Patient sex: M
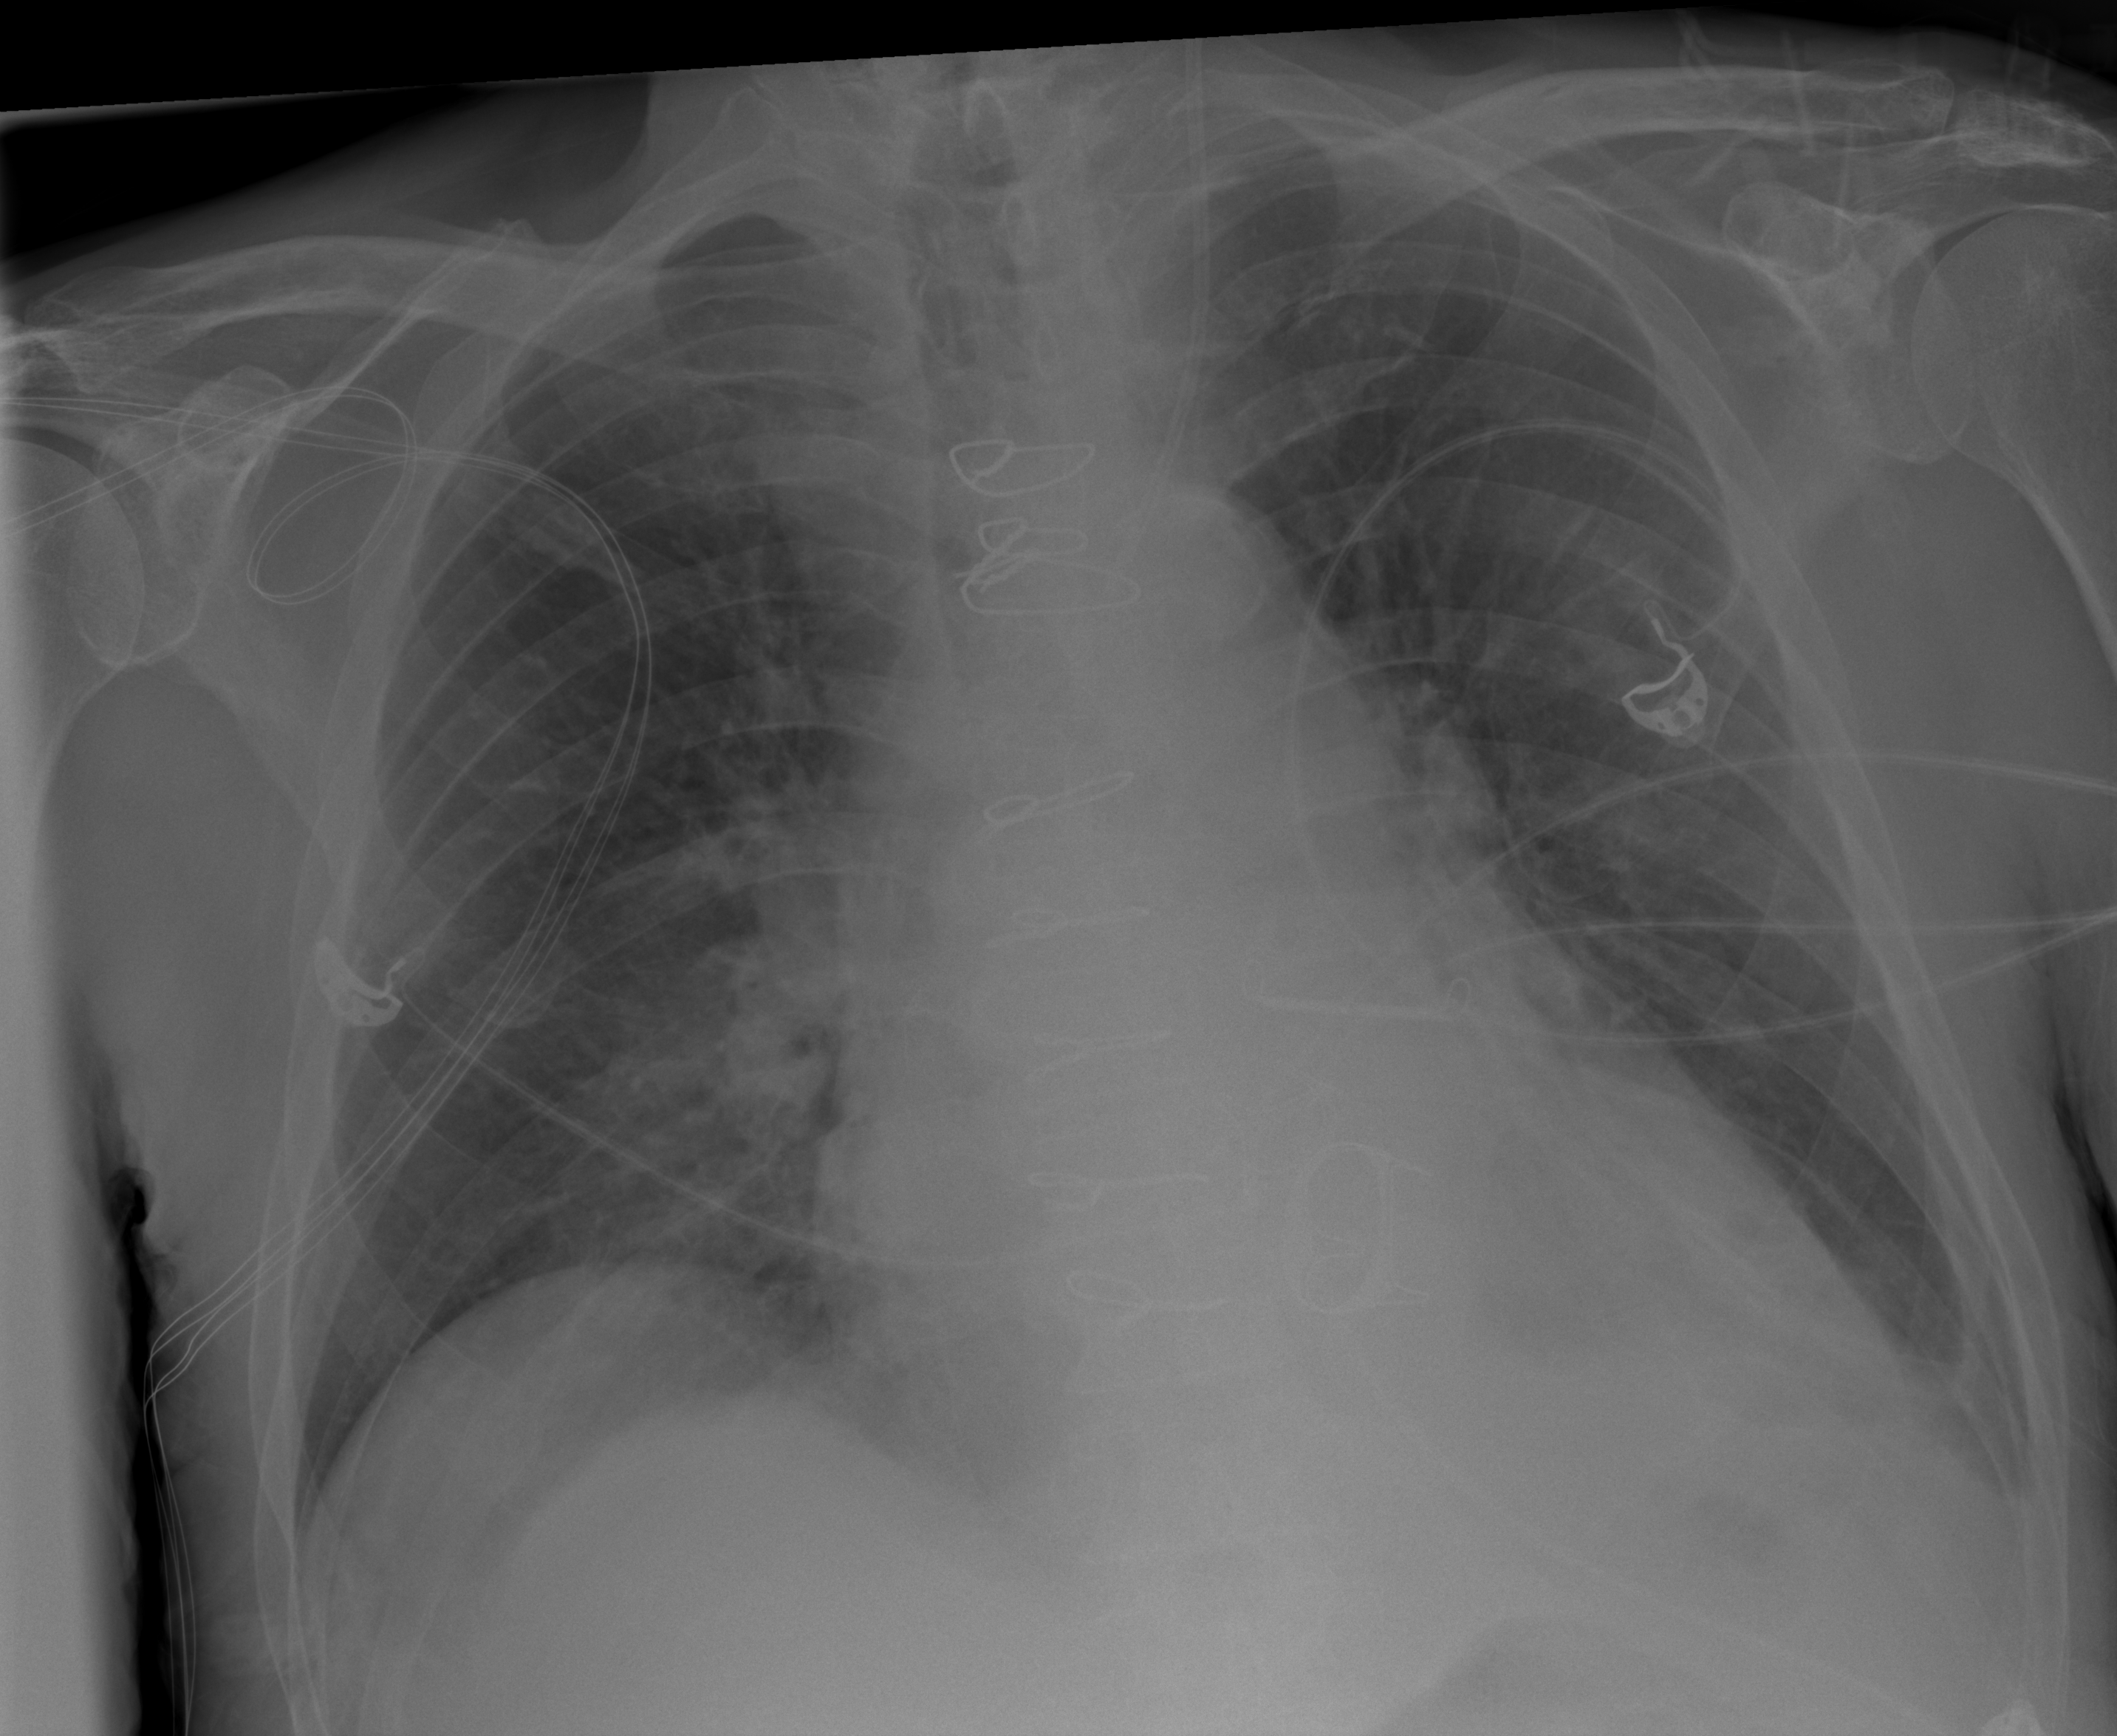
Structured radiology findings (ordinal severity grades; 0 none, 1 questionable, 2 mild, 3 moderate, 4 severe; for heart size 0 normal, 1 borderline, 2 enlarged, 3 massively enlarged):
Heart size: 3
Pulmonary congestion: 2
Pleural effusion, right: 2
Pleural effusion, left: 0
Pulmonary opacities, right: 0
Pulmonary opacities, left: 0
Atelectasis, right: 2
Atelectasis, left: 2